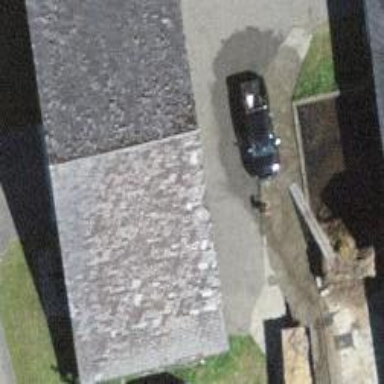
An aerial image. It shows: Garage building.